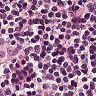
Metastatic tissue present: no